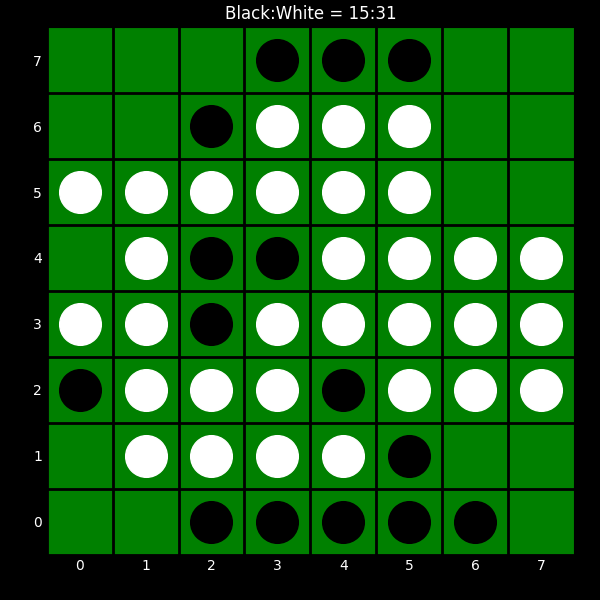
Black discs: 15
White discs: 31